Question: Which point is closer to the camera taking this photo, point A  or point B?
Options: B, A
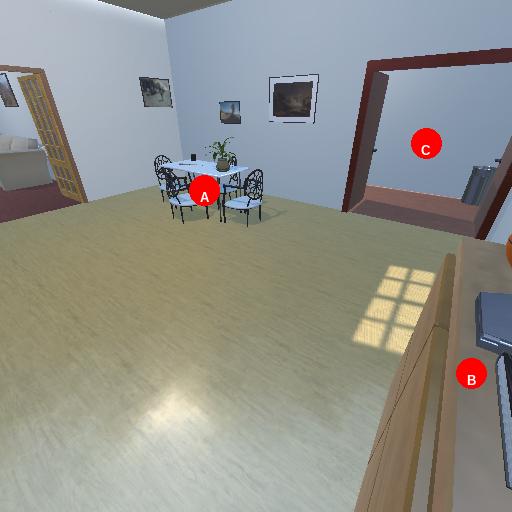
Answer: B